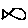
Label: fish